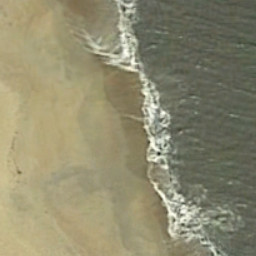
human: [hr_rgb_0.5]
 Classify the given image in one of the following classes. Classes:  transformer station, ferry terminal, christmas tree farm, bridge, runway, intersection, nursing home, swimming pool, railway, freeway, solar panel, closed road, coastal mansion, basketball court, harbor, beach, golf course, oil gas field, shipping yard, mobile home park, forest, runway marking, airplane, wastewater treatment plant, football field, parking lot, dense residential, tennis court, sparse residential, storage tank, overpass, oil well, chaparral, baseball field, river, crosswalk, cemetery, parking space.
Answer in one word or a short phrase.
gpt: beach